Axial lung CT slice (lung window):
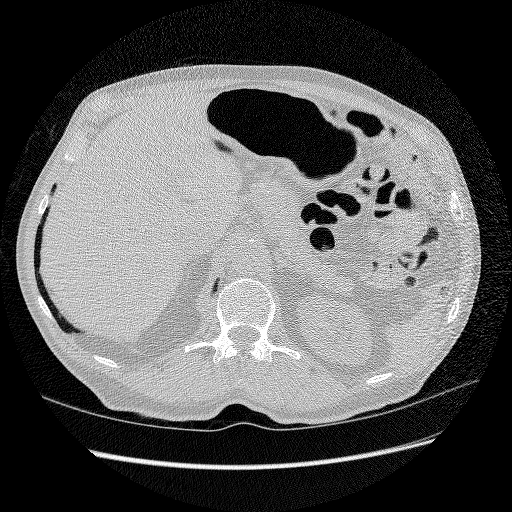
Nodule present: no